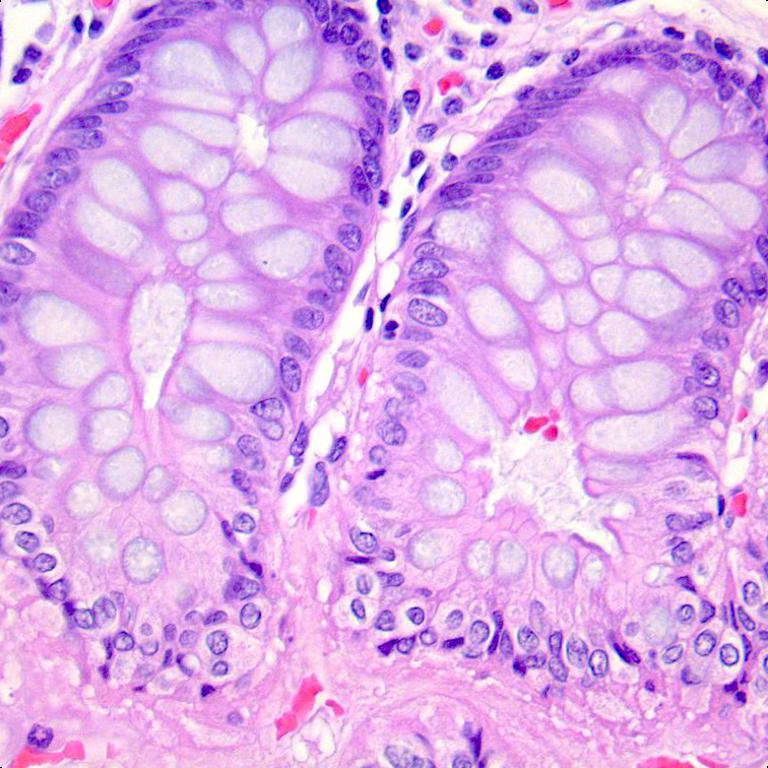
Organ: colon
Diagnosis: benign